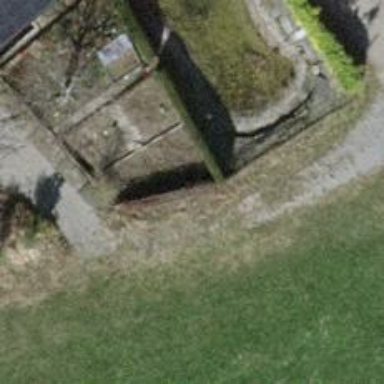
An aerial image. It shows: Hedge barrier.